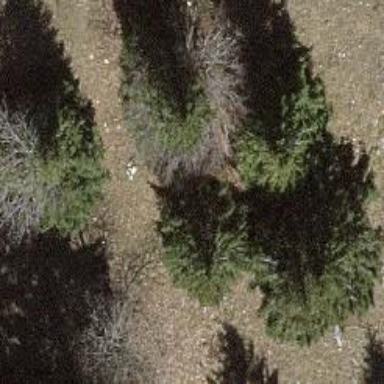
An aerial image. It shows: Beautiful tree in nature.